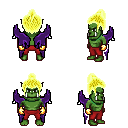
a pixel art fantasy rpg character, male body template, orc, green skin, purple wings, red pants, gold short topknot hairstyle, gold gloves, four views (front, back, left, right), 2x2 character sprite sheet, small pixel art, hard edges, no anti-aliasing